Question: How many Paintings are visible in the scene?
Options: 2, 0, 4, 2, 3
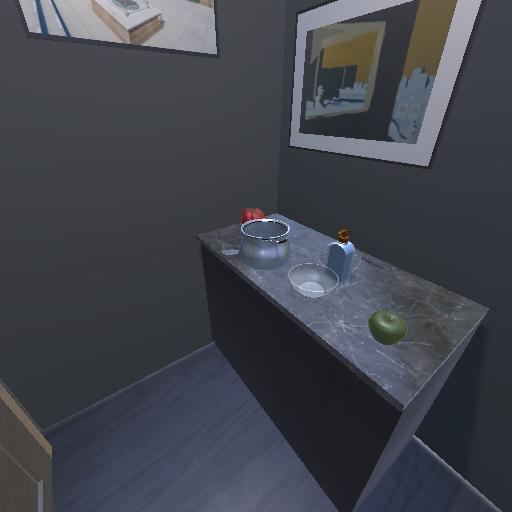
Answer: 2